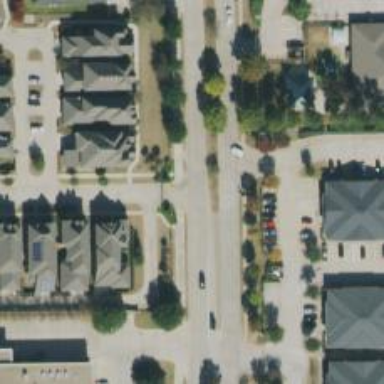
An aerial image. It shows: Tertiary road with separate sidewalk.